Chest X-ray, AP view. Patient: 59 years old, sex M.
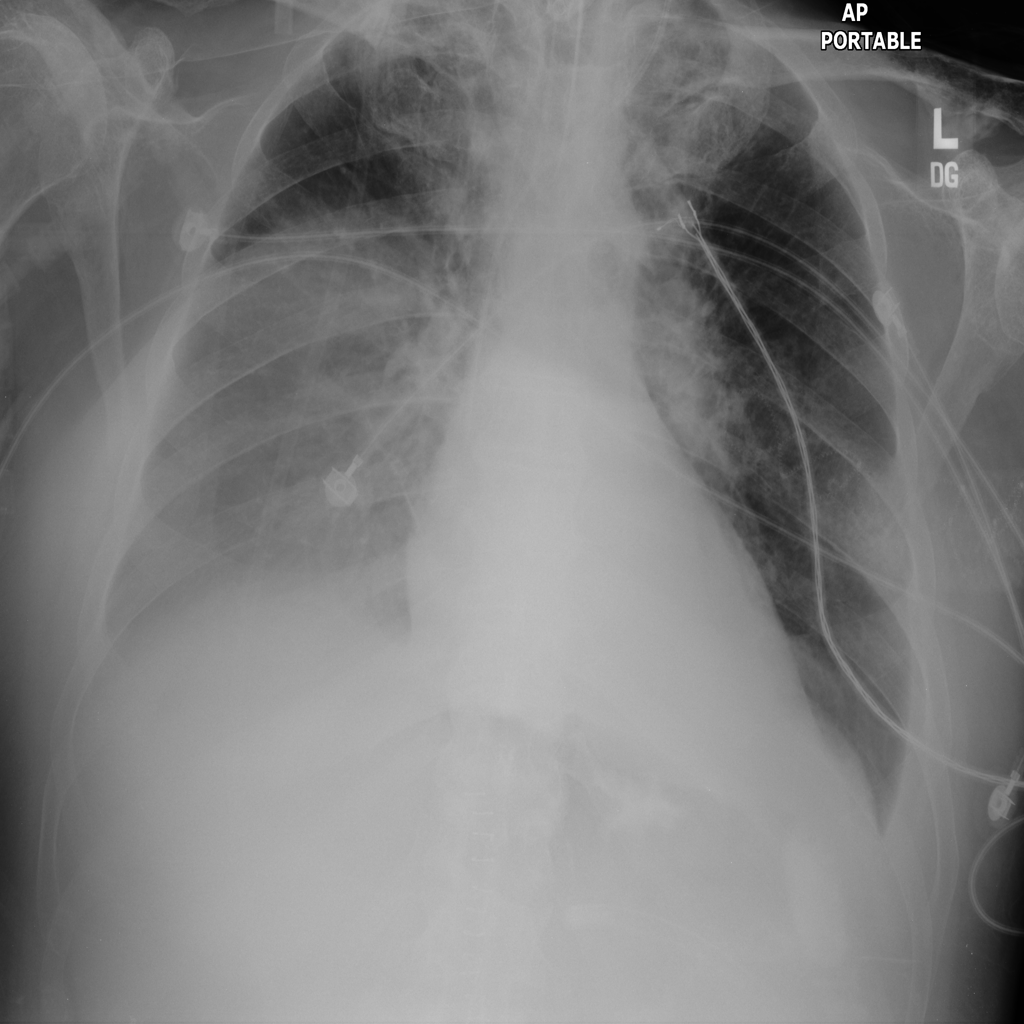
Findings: Consolidation, Infiltration